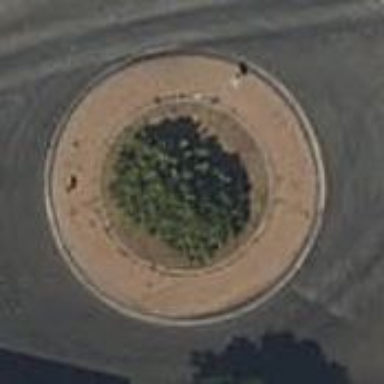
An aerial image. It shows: Residential road with asphalt surface leading to roundabout.